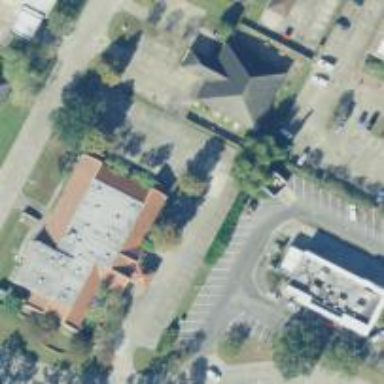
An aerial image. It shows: Clinic building.